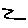
Label: zigzag